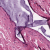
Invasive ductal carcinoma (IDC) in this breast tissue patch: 0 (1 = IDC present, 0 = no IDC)